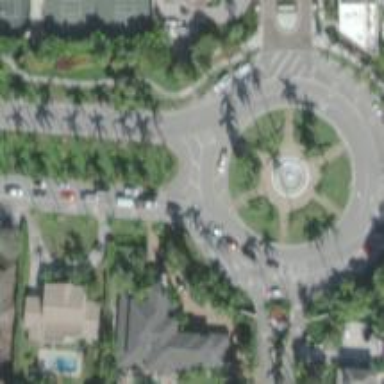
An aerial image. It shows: Tertiary road that leads to roundabout.